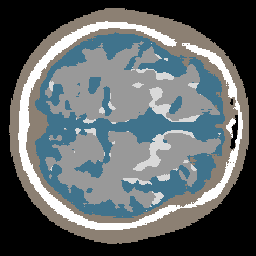
Label: no_lesion